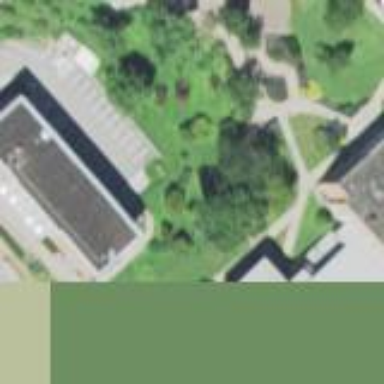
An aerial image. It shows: Part of the building is college.